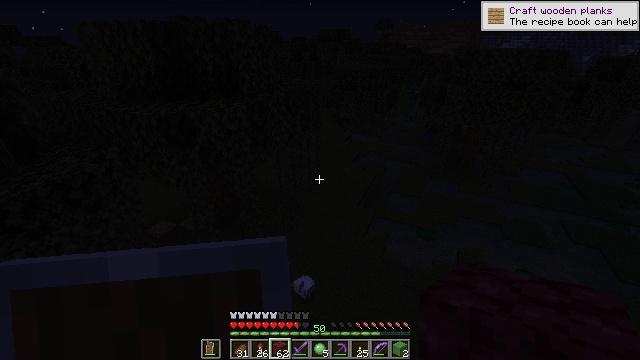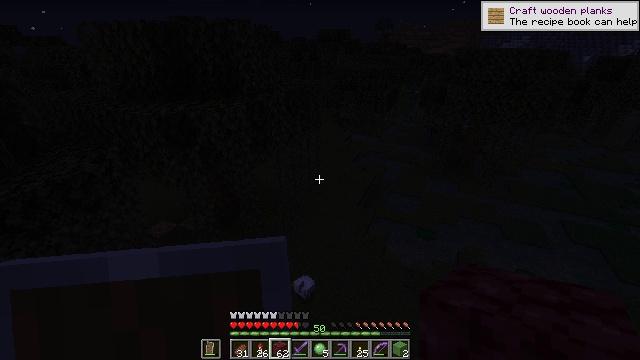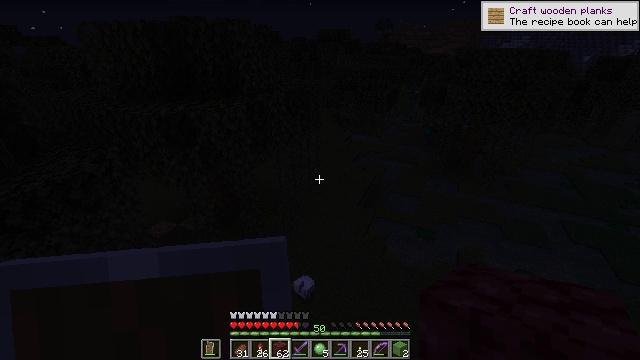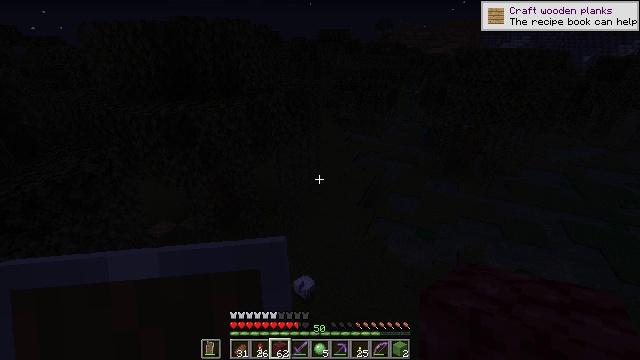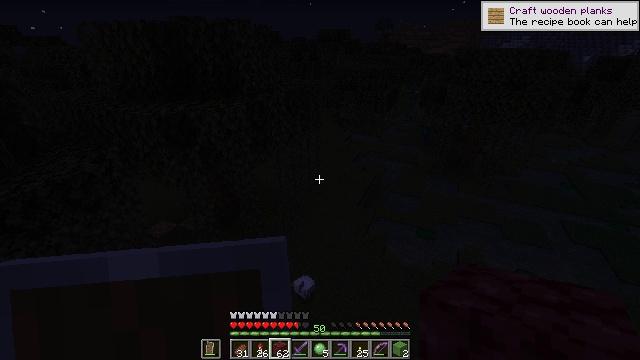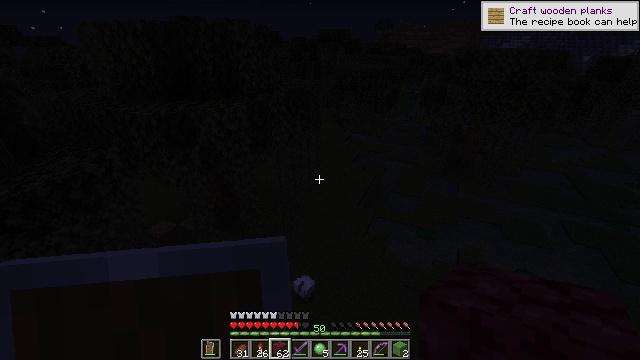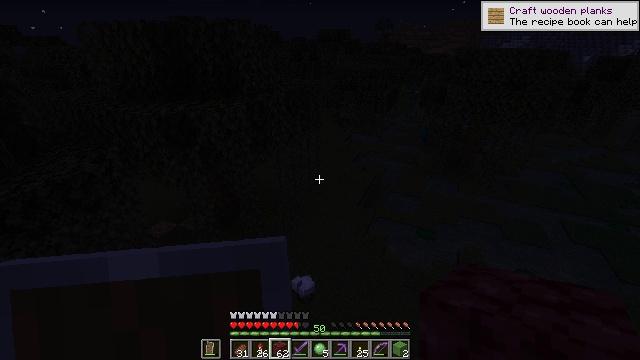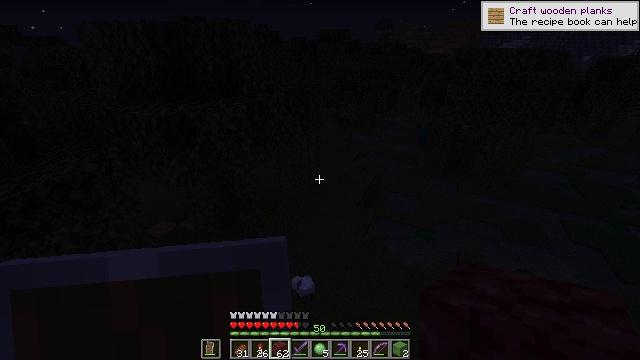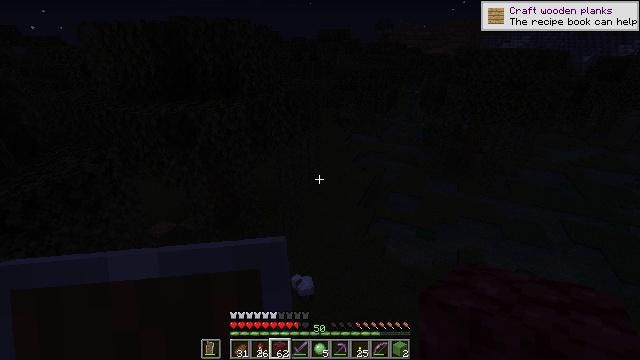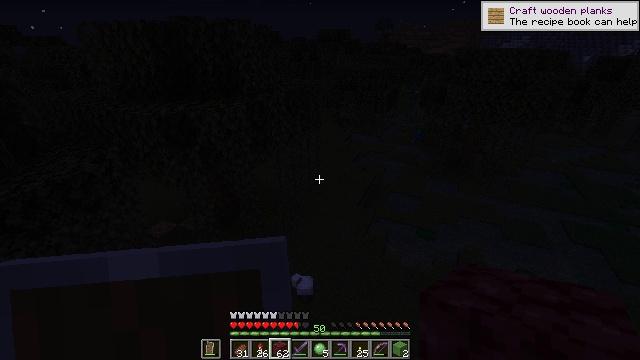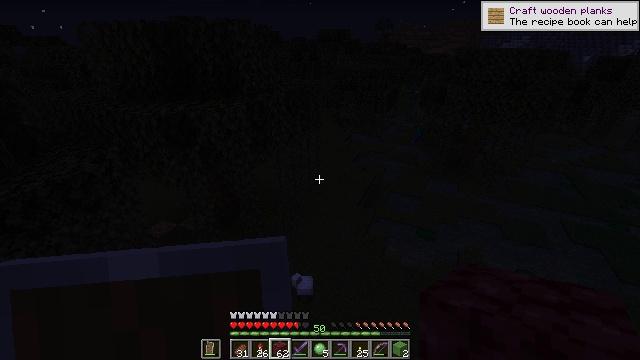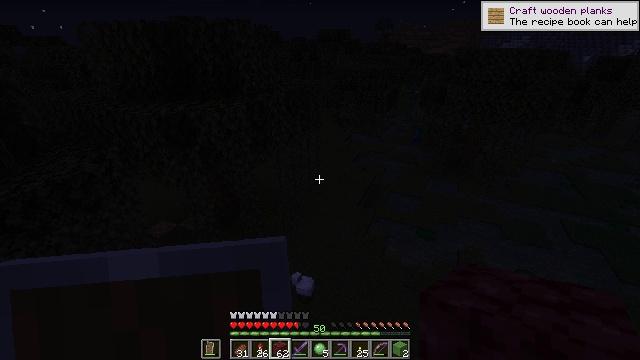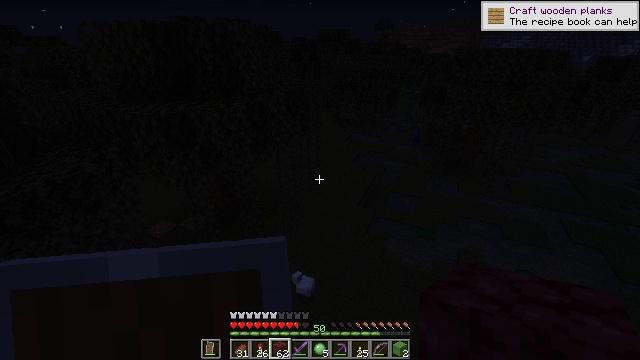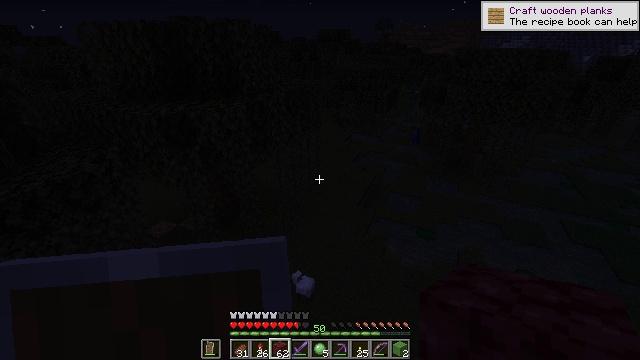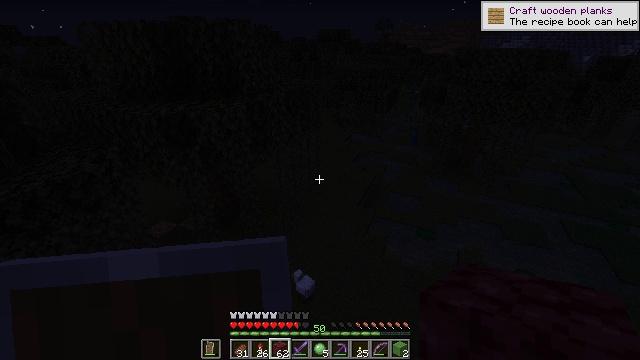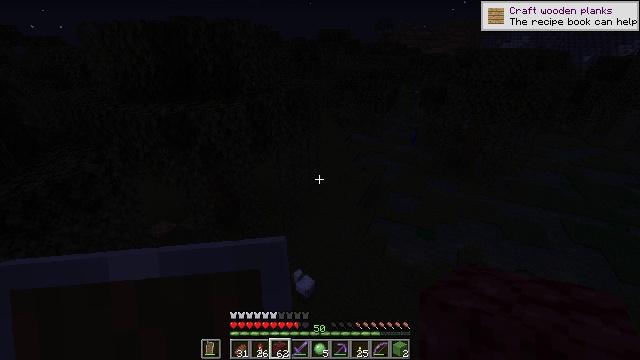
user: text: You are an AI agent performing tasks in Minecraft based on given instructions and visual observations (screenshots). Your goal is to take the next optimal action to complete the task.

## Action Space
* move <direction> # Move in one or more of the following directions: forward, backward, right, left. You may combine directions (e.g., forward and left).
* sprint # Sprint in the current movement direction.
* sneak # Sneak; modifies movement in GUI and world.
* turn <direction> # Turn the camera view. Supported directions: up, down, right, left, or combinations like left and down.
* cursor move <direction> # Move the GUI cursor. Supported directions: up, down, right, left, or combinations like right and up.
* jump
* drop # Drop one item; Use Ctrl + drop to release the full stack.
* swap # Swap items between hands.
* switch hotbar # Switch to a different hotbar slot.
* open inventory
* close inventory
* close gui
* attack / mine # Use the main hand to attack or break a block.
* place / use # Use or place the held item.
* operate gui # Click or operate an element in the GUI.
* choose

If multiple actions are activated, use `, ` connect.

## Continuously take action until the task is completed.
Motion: motion action
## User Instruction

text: Kill enemies.
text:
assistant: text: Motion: no_op
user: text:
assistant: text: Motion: no_op
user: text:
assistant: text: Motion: no_op
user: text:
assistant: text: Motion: no_op
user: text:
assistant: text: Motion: no_op
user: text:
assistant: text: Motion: no_op
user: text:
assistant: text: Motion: no_op
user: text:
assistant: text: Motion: no_op
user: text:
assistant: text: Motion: no_op
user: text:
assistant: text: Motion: no_op
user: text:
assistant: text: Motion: no_op
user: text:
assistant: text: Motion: no_op
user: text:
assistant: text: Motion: no_op
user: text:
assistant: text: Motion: no_op
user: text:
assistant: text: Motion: no_op
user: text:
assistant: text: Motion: no_op
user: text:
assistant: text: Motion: no_op
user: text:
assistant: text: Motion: no_op
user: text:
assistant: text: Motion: no_op
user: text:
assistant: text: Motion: no_op
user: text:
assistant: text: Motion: no_op
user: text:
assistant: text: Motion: no_op
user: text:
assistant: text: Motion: no_op
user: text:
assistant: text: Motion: no_op
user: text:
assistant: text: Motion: no_op
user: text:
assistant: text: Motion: no_op
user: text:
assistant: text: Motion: no_op
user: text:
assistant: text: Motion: no_op
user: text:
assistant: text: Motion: no_op
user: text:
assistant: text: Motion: no_op